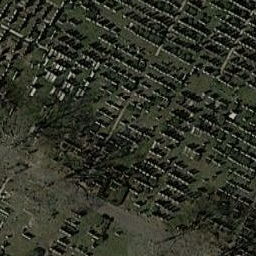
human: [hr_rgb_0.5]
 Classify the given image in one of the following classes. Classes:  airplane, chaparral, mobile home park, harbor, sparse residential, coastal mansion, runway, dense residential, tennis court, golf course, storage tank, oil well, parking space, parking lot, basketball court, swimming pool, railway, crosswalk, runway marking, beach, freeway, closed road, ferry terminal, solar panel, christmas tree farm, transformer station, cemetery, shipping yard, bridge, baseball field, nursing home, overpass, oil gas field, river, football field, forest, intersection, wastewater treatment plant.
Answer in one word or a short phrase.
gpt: cemetery